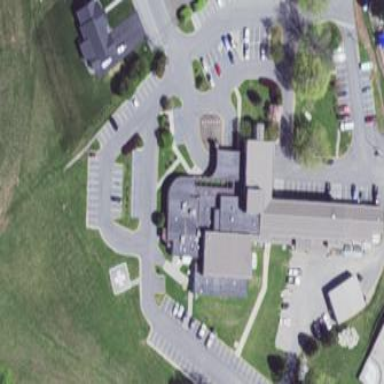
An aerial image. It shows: Hospital building.